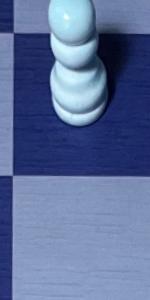
Label: Empty